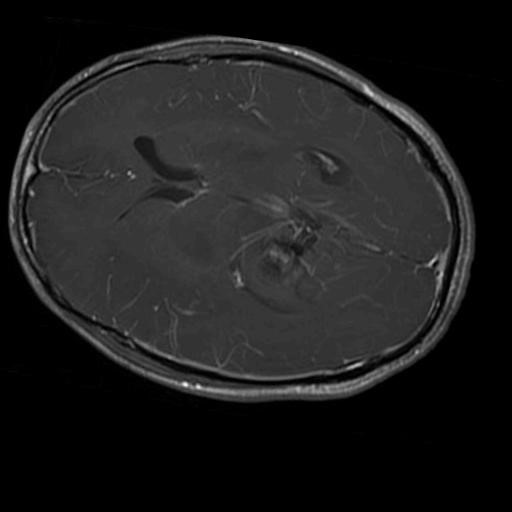
Label: brain_glioma